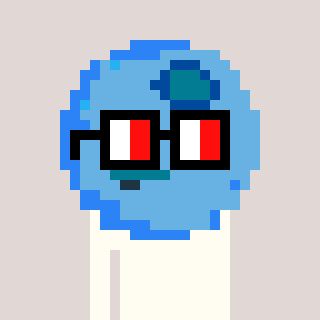
a pixel art character with square glasses with black frames and red eyes, a blueberry-shaped head and a peachy-colored body on a warm background